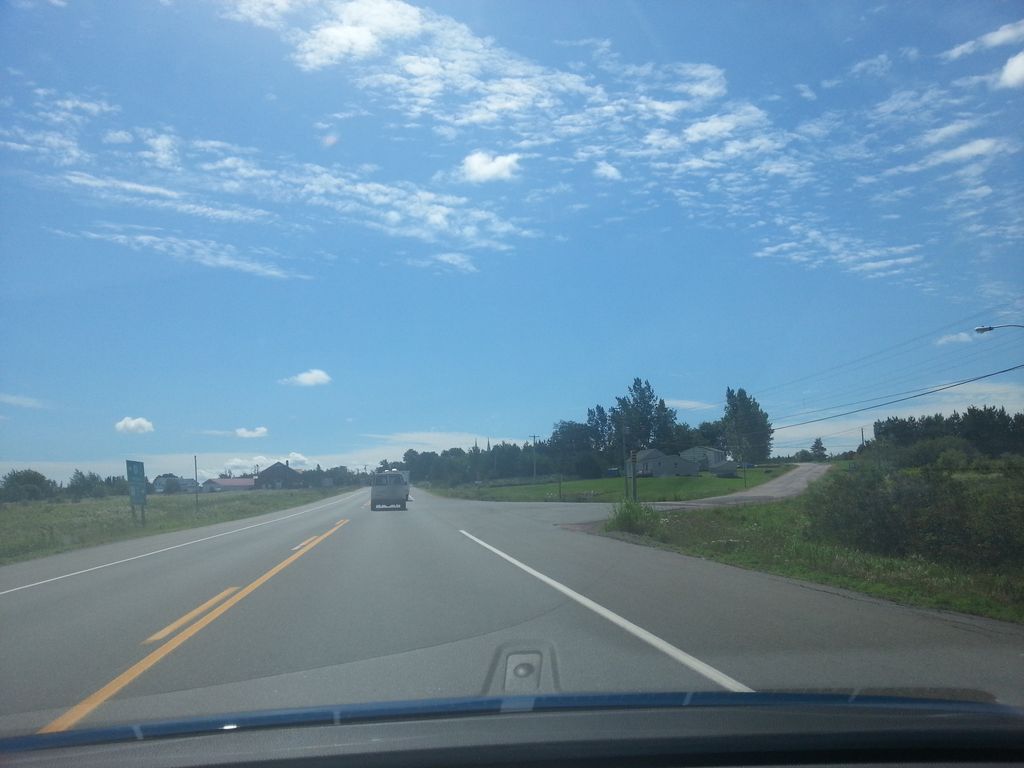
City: charlottetown